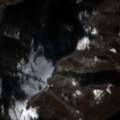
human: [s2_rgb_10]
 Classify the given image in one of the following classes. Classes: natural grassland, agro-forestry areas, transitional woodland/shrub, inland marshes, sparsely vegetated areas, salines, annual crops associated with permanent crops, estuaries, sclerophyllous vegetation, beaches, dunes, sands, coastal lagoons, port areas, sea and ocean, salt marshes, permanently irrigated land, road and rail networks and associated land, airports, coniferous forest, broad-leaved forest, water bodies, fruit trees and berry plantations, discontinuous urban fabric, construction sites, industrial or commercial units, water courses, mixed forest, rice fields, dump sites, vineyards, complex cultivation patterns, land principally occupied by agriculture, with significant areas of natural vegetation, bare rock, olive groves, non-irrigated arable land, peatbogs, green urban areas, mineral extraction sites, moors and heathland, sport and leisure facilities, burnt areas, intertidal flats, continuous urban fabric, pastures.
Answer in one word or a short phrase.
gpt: pastures, broad-leaved forest